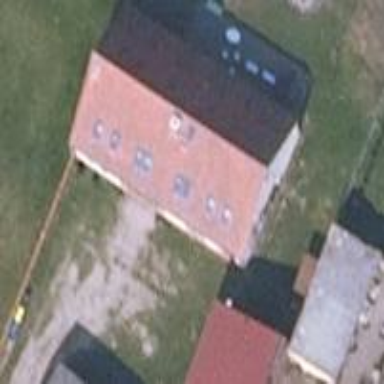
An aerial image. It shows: Hostel building.